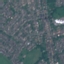
Label: Residential